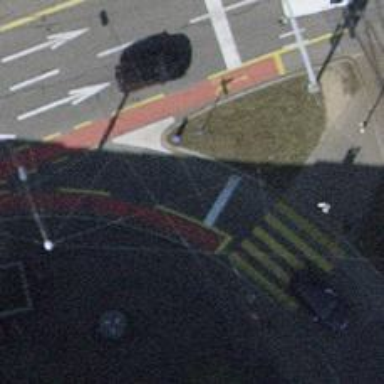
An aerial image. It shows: Tertiary road with asphalt surface. The sidewalk on the right side also has asphalt surface.